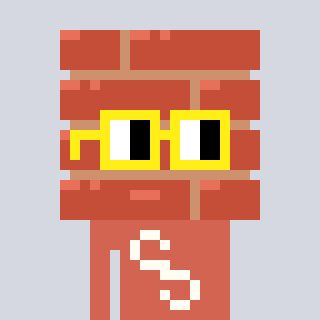
a pixel art character with square yellow glasses, a wall-shaped head and a peachy-colored body on a cool background